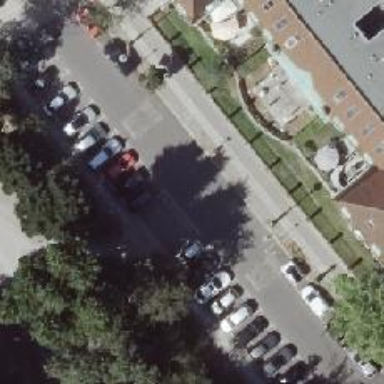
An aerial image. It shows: Living street with asphalt surface and parking lane on the right.